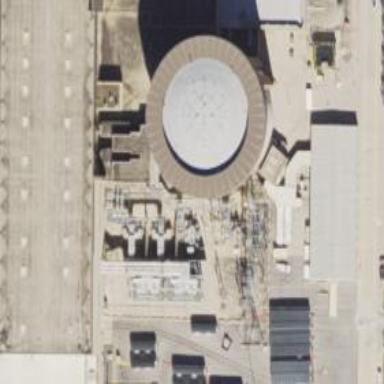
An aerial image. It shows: Nuclear power generator.